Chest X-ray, PA view. Patient: 63 years old, sex M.
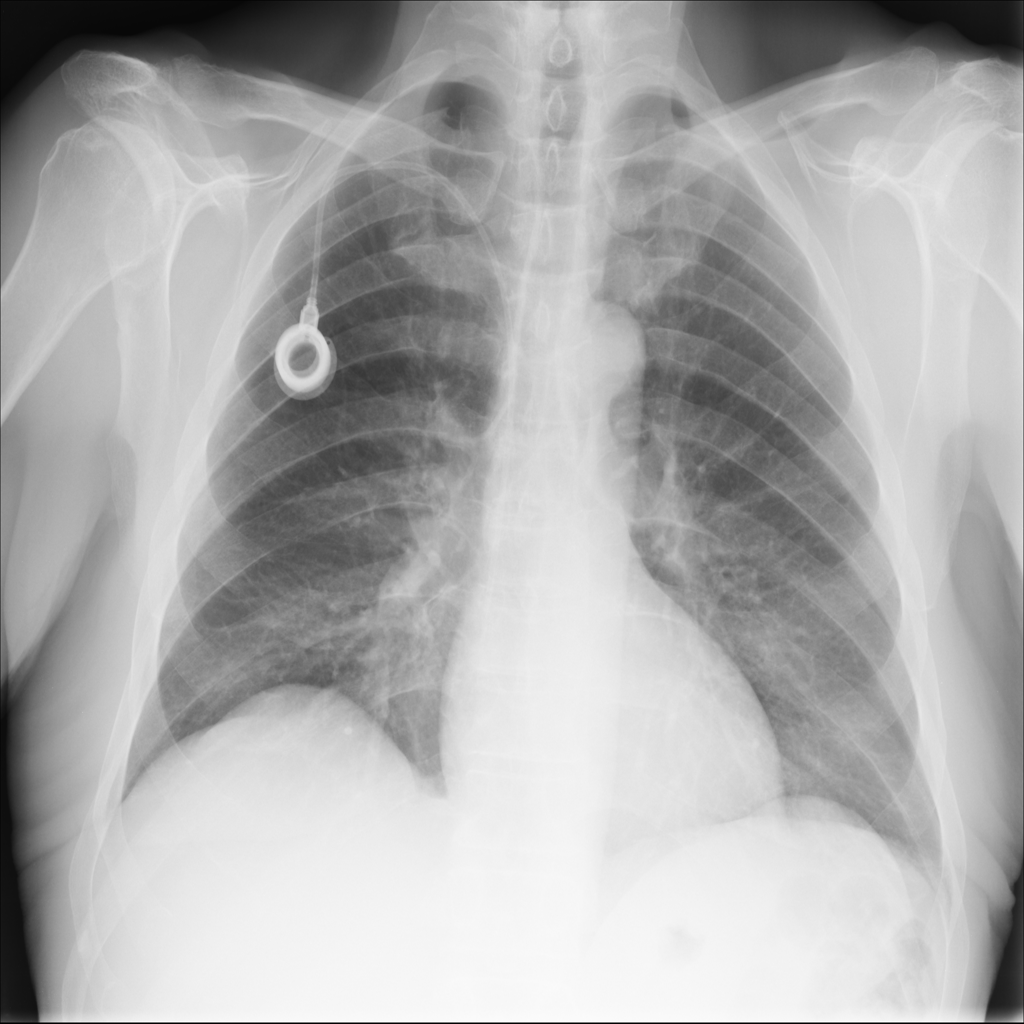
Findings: No Finding